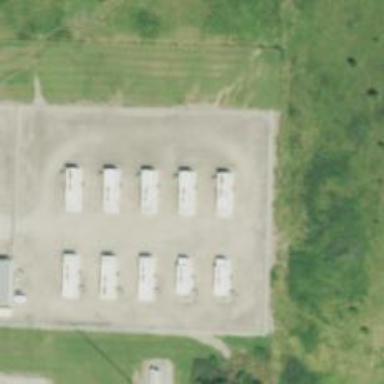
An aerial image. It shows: Generator is pictured.